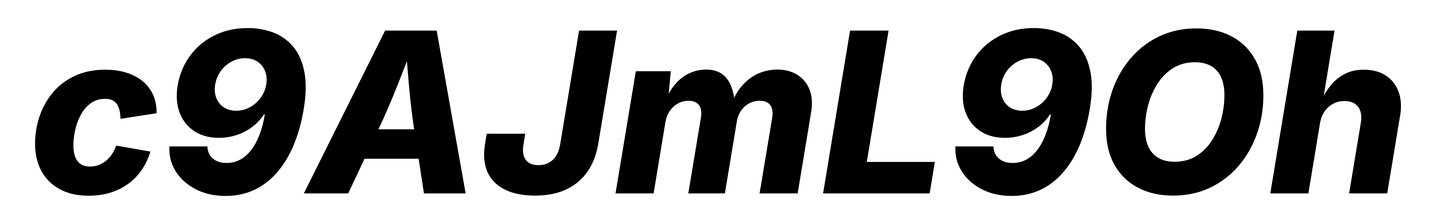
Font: Inter-Italic_ExtraBold_Italic